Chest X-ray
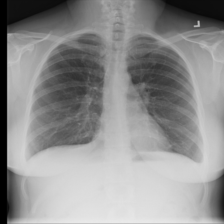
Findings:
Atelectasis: negative
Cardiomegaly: negative
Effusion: negative
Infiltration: negative
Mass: negative
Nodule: negative
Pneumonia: negative
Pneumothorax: negative
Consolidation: negative
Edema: negative
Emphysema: negative
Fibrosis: negative
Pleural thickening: negative
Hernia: negative